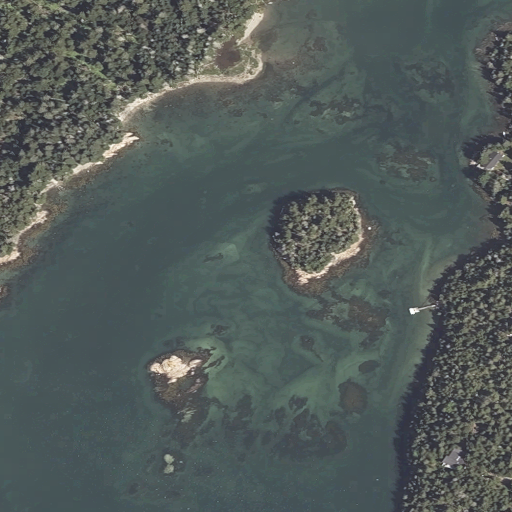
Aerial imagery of island in Maine named Rabbit Island containing open water, herbaceous wetlands, evergreen forest, barren land, grassland, and open development